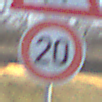
Verkehrszeichen: Geschwindigkeit20
Zusatzzeichen oben: Gegenverkehr
Umgebung: Outdoor, Nature
Tageszeit: MorningAfternoon
Wetter: PartlyCloudy
Licht: Natural
Jahreszeit: NotSpecified
Kontrast: HighContrast